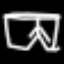
Label: pants